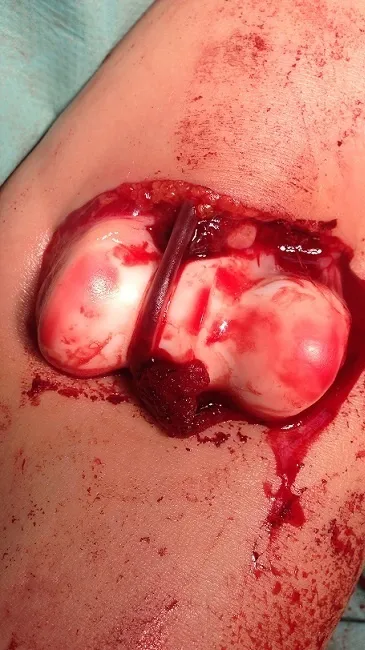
Open elbow dislocation with brachial artery stretched over the medial epicondyle.
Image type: medical_photograph (other_medical_photograph)